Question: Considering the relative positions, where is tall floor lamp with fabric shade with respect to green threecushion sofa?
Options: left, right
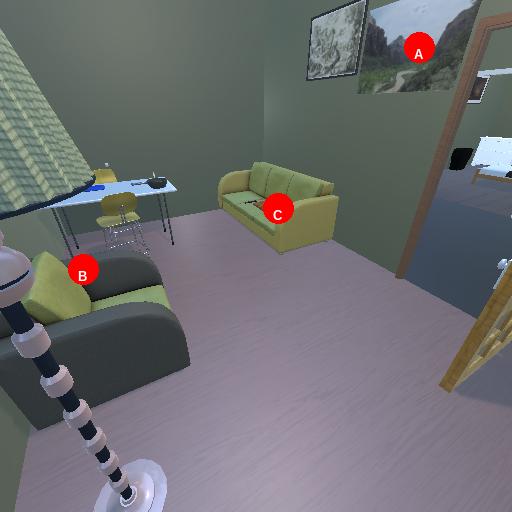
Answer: left